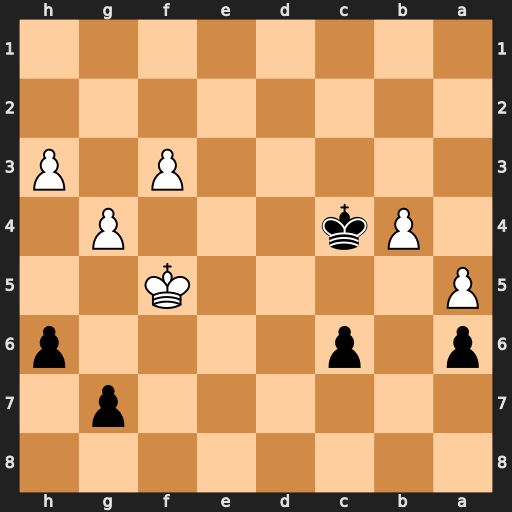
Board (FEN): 8/6p1/p1p4p/P4K2/1Pk3P1/5P1P/8/8
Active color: b
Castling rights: -
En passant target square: -
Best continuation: Kxb4 f4 c5 Kg6 c4 Kxg7 c3 f5 c2